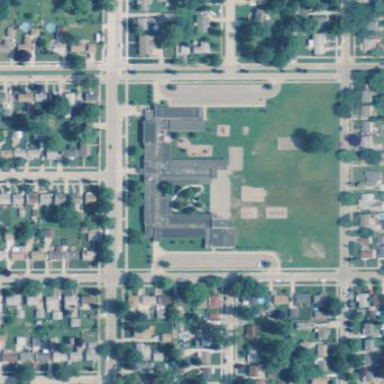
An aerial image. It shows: School building.